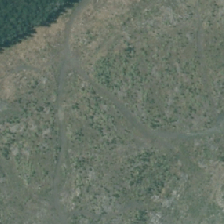
Land cover: harvested_forest